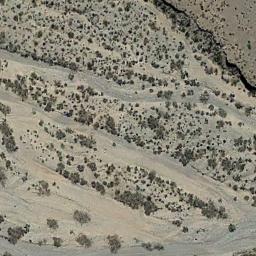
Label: chaparral